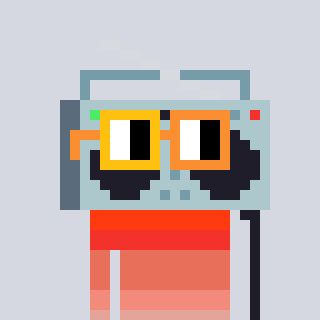
a pixel art character with square yellow and orange glasses, a boombox-shaped head and a green-colored body on a cool background